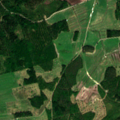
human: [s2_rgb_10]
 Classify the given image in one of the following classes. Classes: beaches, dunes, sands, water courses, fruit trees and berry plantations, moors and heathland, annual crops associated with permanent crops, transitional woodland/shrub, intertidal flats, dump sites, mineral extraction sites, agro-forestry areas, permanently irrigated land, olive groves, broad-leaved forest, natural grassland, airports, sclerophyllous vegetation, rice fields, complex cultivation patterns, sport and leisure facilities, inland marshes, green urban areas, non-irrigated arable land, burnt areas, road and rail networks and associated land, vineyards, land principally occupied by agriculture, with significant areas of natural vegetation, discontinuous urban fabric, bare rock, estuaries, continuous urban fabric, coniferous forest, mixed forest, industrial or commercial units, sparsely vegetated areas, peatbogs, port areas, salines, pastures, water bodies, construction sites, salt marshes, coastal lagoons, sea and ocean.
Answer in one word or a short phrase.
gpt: non-irrigated arable land, land principally occupied by agriculture, with significant areas of natural vegetation, broad-leaved forest, coniferous forest, mixed forest